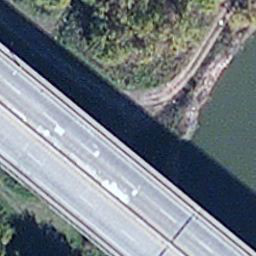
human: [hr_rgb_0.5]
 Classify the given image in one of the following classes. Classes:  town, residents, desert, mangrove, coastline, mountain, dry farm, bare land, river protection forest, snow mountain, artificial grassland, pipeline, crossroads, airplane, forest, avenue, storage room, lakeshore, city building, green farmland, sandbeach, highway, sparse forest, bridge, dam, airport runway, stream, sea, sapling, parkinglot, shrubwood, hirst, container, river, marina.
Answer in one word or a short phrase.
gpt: bridge